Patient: sex F, age 56
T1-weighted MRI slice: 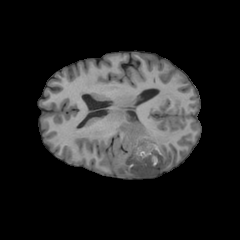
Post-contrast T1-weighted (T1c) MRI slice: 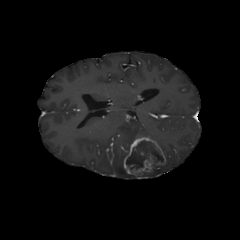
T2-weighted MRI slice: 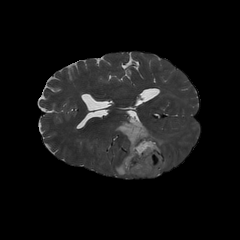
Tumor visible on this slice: yes
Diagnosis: Glioblastoma, IDH-wildtype
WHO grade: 4